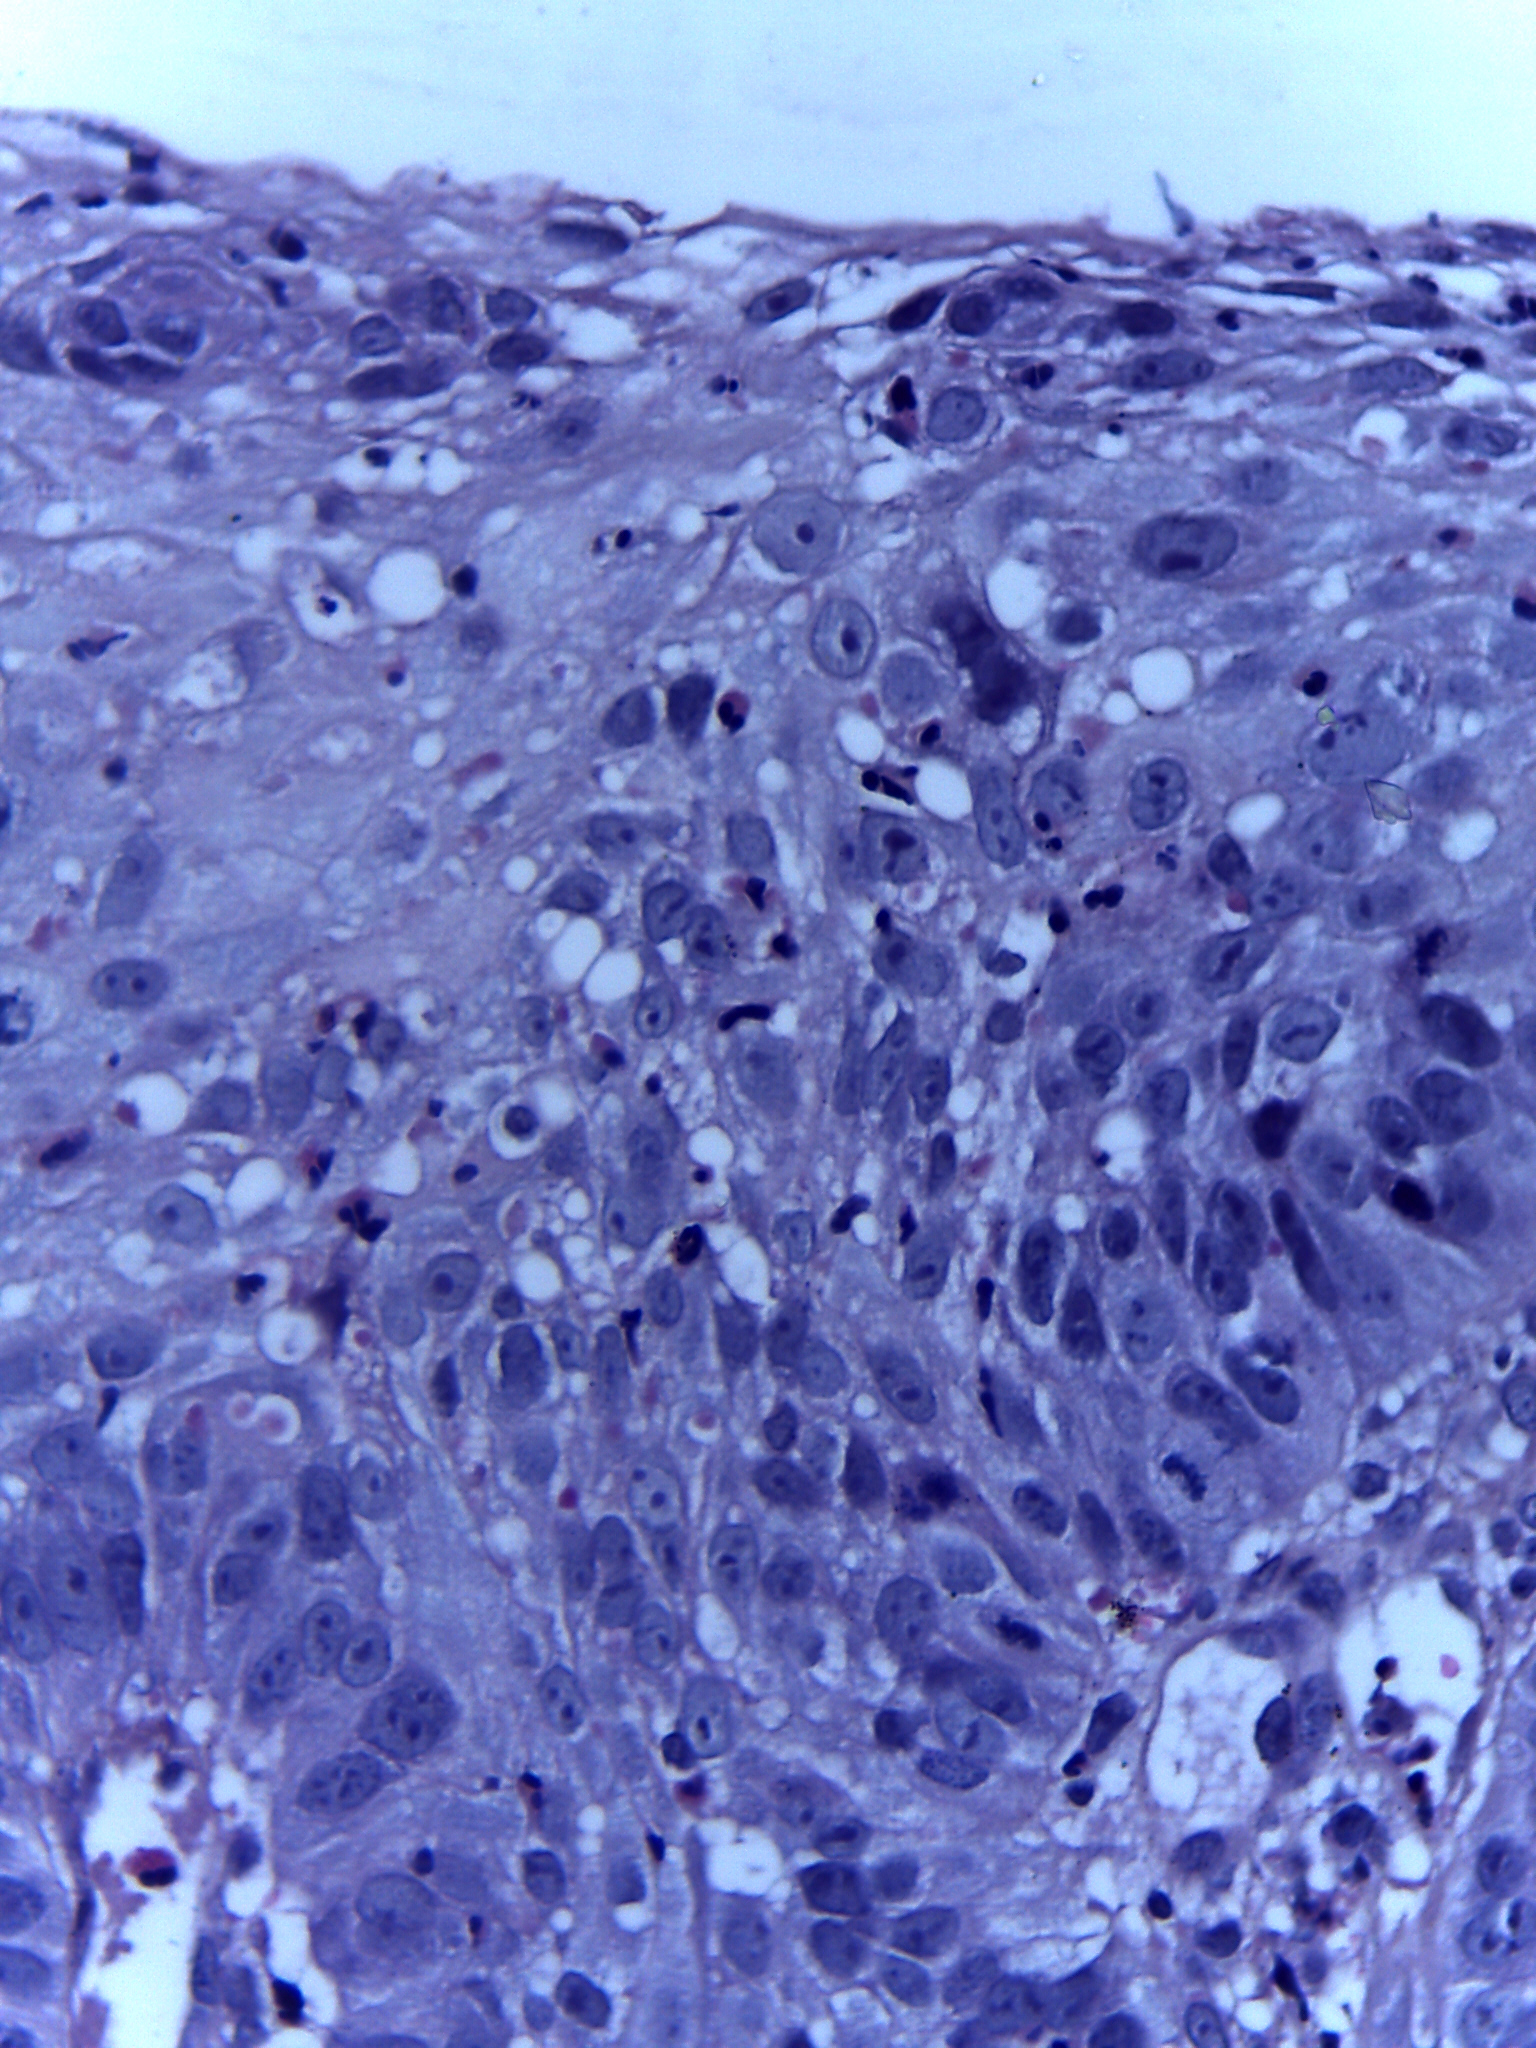
Diagnosis: OSCC